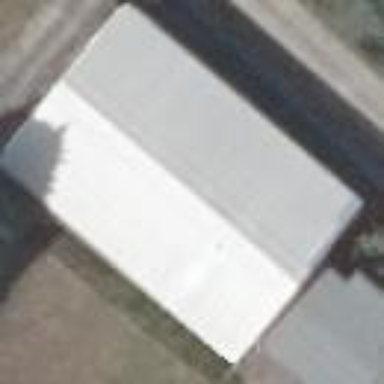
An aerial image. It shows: Community centre building.